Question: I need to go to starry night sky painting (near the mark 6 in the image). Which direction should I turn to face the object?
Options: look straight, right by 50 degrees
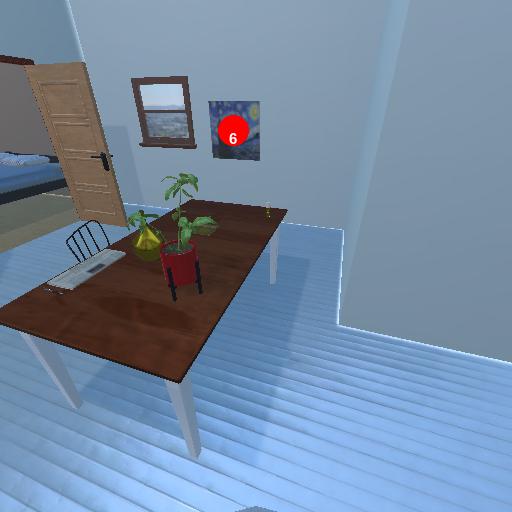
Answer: look straight